Question: Right now I'm trying to get SFML to work with my Visual Studio 2010, so I can start learning how to make windows applications and games using the libraries within SFML. I'm following the tutorial <URL> to open a new window, but my program seems to break instantly. I really don't know why :S. It seems to build and compile, but then breaks:

Edit: It breaks at this line: 'App.Create(sf::VideoMode(800, 600, 32), "SFML Window");'
'''
#include <SFML/Window.hpp>
int main ()
{
sf::Window App;
App.Create(sf::VideoMode(800, 600, 32), "SFML Window");
bool Running = true;
while (Running)
{
sf::Event Event;
while (App.GetEvent(Event))
{
if (Event.Type == sf::Event::Closed)
Running = false;
if ((Event.Type == sf::Event::KeyPressed) && (Event.Key.Code == sf::Key::Escape))
Running = false;
}
App.Display();
}
return EXIT_SUCCESS;
}
'''
Also, I should note:
On the SFML website, the tutorials for setting it up with Visual Studio seem to be for VS 2008 (Setting up SFML with VS). I managed to get a set of instructions for VS2010 and set it up. I used a short program to test if the SFML libraries were working:
'''
#include <SFML/System.hpp>
#include <iostream>
int main()
{
sf::Clock Clock;
while (Clock.GetElapsedTime() < 5.f)
{
std::cout << Clock.GetElapsedTime() << std::endl;
sf::Sleep(0.5f);
}
return 0;
}
'''
^ This program worked fine.
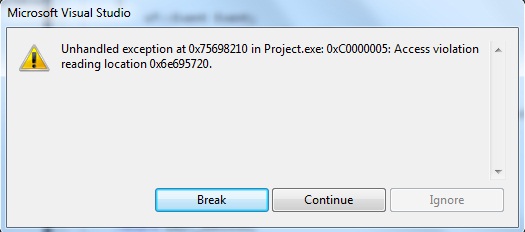
Answer: The SFML libraries are compiled for Visual Studio 2008. If you use it with VS2010, it will 'kind of' work. You'll get messages about a corrupted stack, and possibly other hard crashes when you call certain functions (like App.Clear()).
You need to either recompile the source code for the libraries yourself, or find a version where somebody else has done that. I don't believe there's an 'official' source, but if you search the forums at the SFML site, you'll find some links to libs compiled for 2010.
Late answer, I know... but this question is still coming all the time.